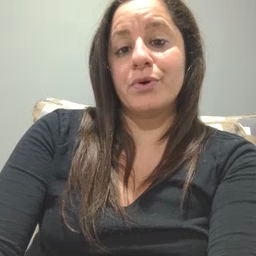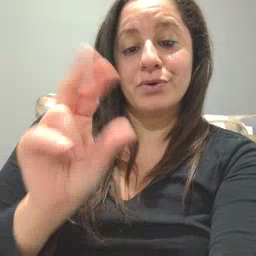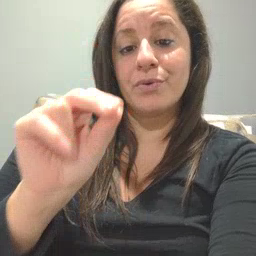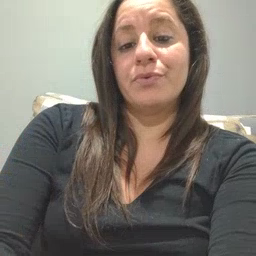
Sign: no